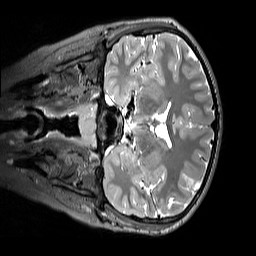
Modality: T2w
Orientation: coronal
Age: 12
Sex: male
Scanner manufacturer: siemens
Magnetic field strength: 3 T
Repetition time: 3.2 s
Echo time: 0.408 s